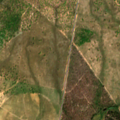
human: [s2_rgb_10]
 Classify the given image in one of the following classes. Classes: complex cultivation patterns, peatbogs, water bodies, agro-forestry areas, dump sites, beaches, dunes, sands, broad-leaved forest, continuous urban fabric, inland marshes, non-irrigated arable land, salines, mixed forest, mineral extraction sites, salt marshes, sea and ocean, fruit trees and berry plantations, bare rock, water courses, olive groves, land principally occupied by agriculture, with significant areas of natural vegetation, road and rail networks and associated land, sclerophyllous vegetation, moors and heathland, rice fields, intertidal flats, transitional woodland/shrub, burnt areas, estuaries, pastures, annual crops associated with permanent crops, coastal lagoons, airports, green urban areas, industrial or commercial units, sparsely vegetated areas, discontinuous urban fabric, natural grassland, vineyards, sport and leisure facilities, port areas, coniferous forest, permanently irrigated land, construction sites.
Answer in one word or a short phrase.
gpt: continuous urban fabric